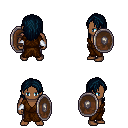
a pixel art fantasy rpg character, male body template, human, dark skin, brown robe, metal pants, raven long hairstyle, white cloth bracers, shield, four views (front, back, left, right), 2x2 character sprite sheet, small pixel art, hard edges, no anti-aliasing